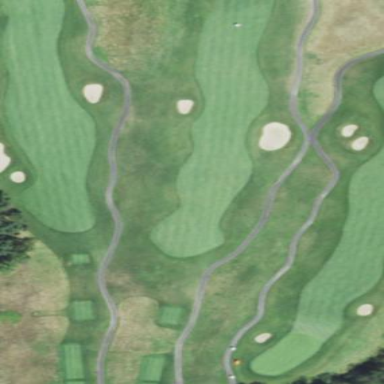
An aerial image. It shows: Area of rough grass used for golf.